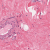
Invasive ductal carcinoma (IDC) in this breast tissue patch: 0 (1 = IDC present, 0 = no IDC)